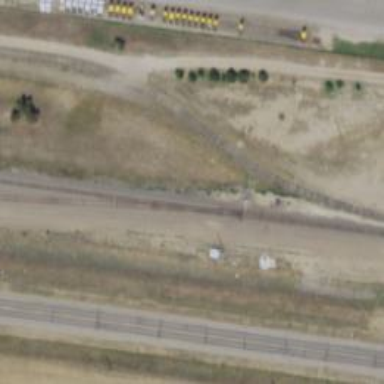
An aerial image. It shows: Railway spur junction.